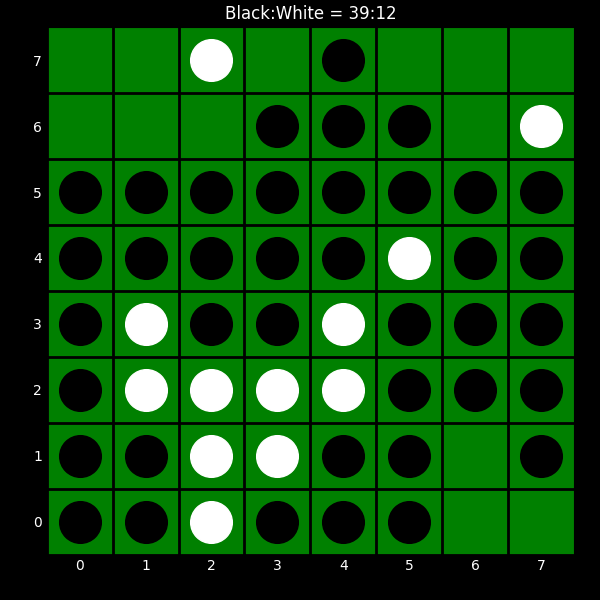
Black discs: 39
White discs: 12